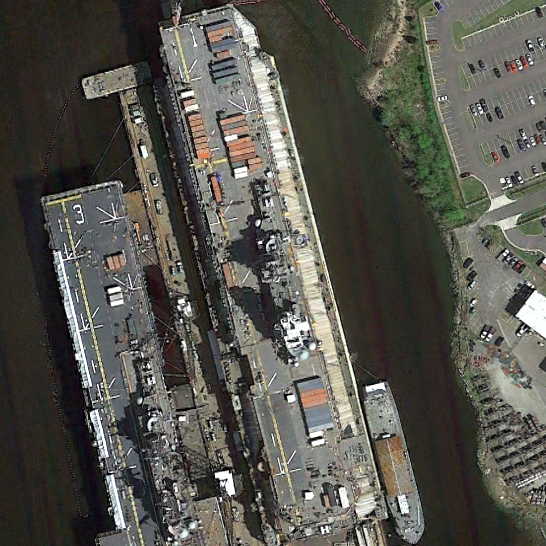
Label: assault